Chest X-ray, PA view. Patient: 20 years old, sex F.
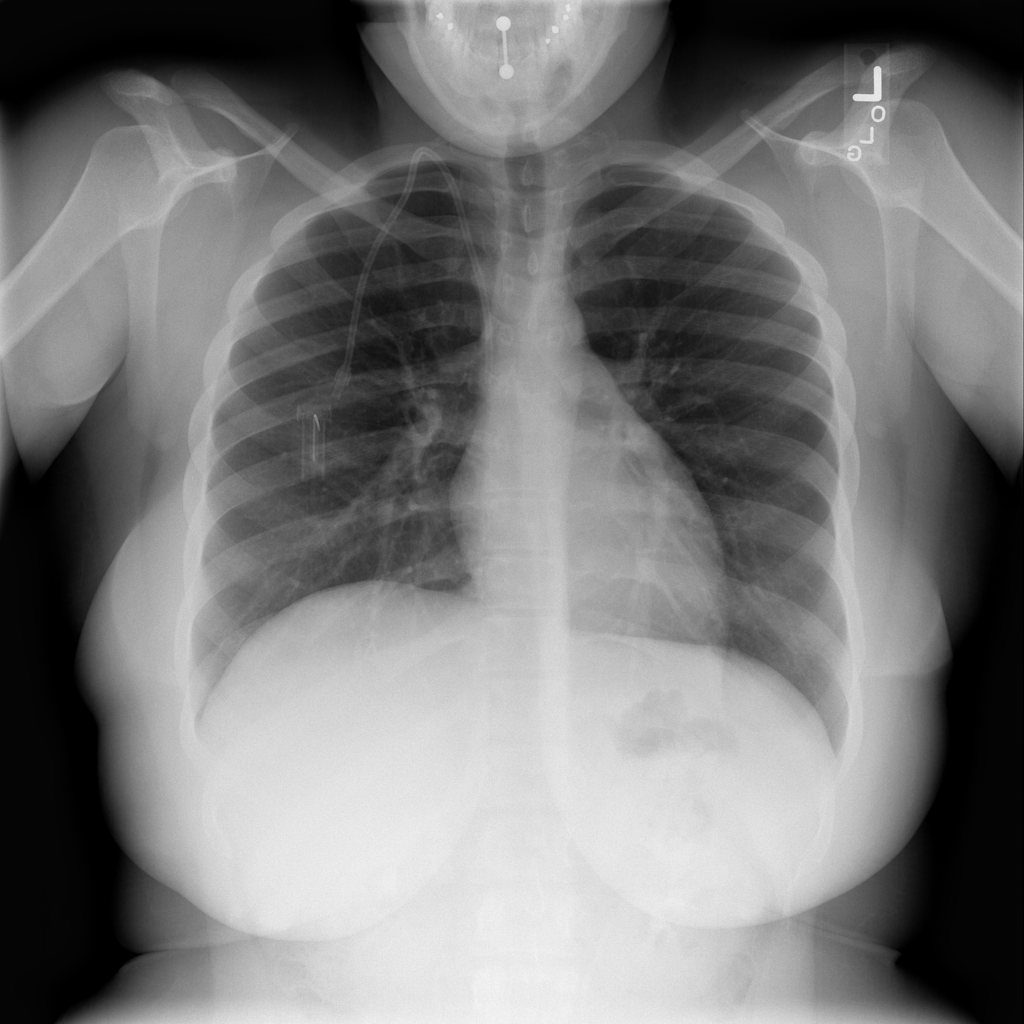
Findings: No Finding